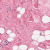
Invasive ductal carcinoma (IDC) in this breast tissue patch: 0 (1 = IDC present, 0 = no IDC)